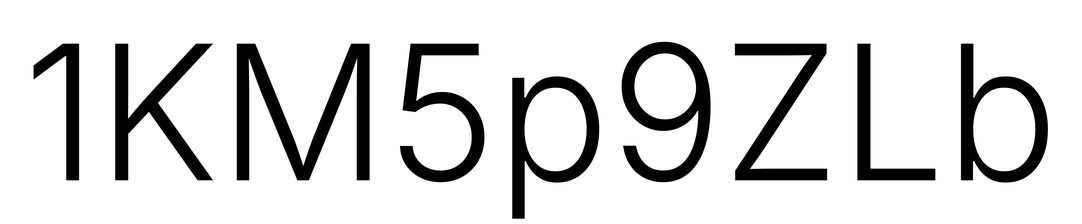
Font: Inter_Light